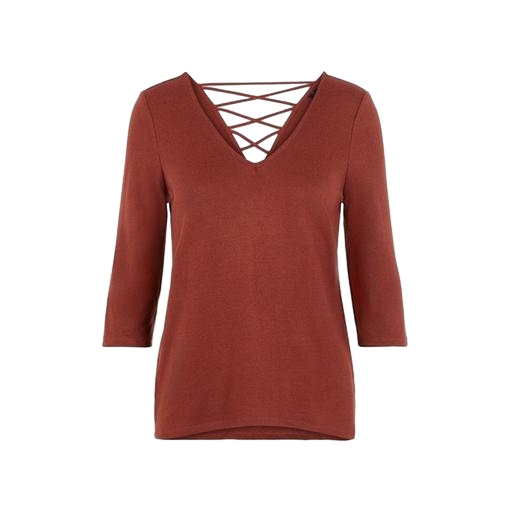
multicolor vero moda rust high neck blouse, burnt orange top, lace-up top, white background